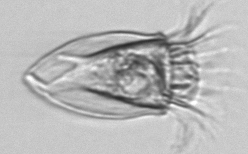
Label: Tintinnina